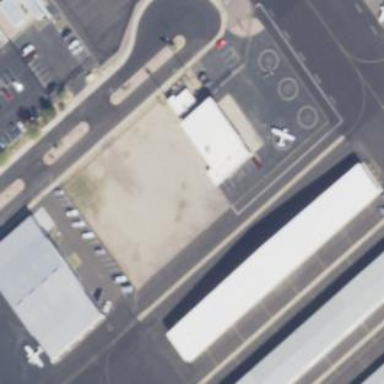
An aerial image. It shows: Hangar located at airport.